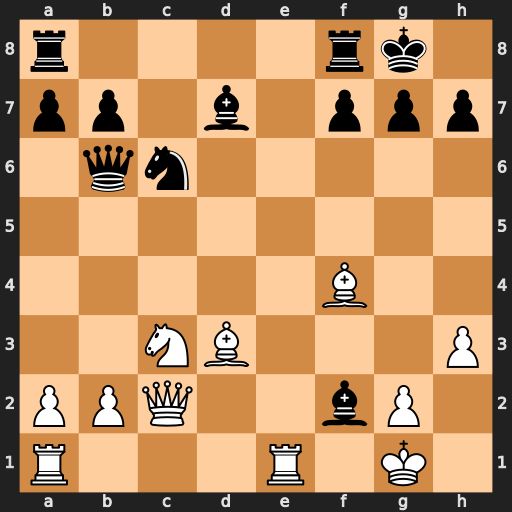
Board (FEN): r4rk1/pp1b1ppp/1qn5/8/5B2/2NB3P/PPQ2bP1/R3R1K1
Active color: w
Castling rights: -
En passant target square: -
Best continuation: Qxf2 Qxf2+ Kxf2